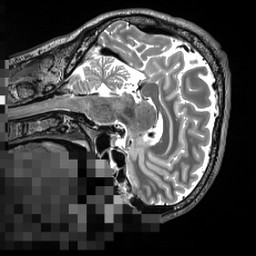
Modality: T2w
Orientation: sagittal
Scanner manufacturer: siemens
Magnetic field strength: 3 T
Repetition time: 3.2 s
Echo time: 0.564 s